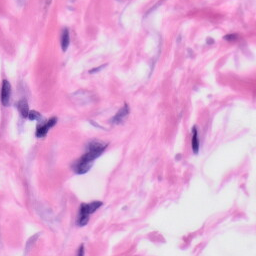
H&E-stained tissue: Skin